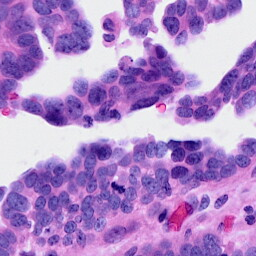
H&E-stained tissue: Ovarian